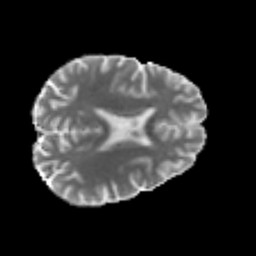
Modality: MD
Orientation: axial
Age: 34
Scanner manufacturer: philips
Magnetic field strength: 3 T
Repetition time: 8.6 s
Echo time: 0.127 s